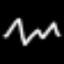
Label: squiggle